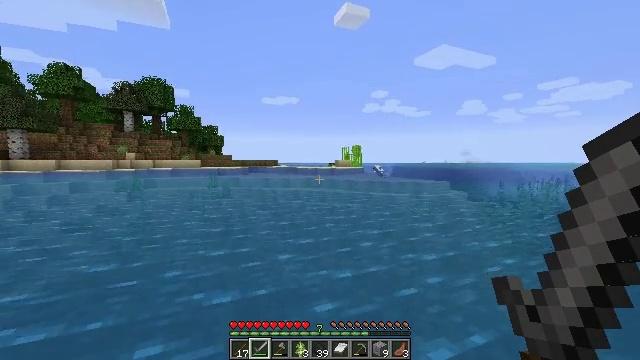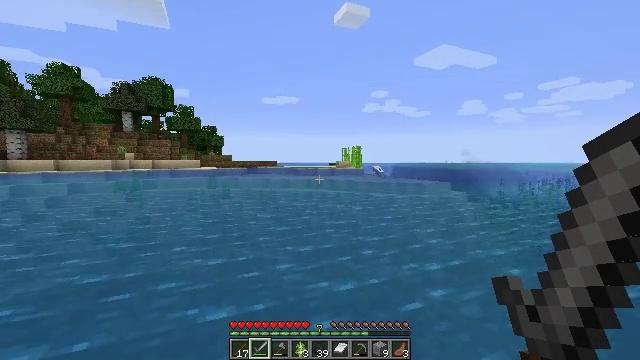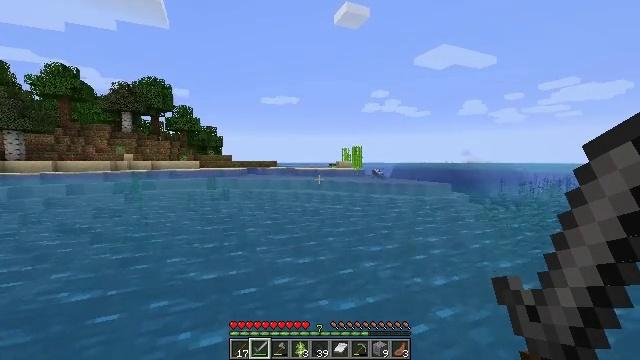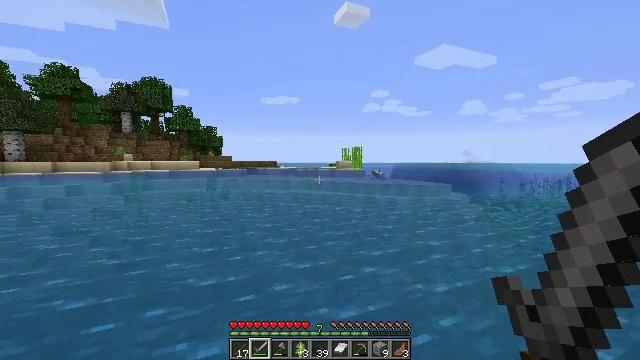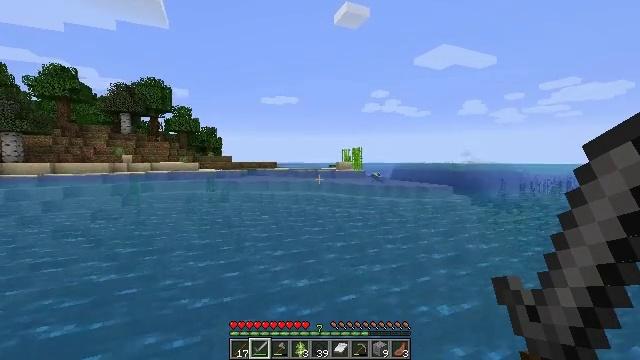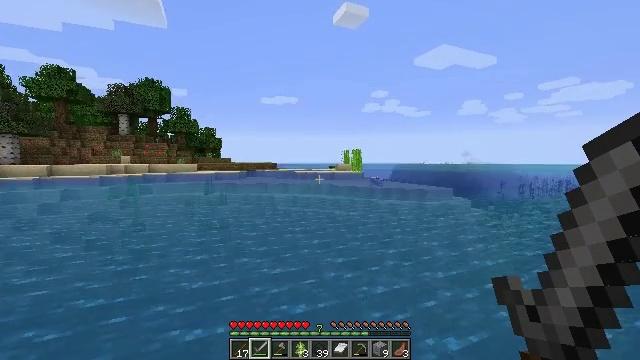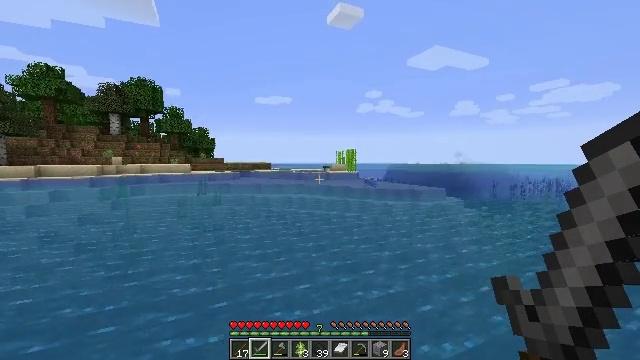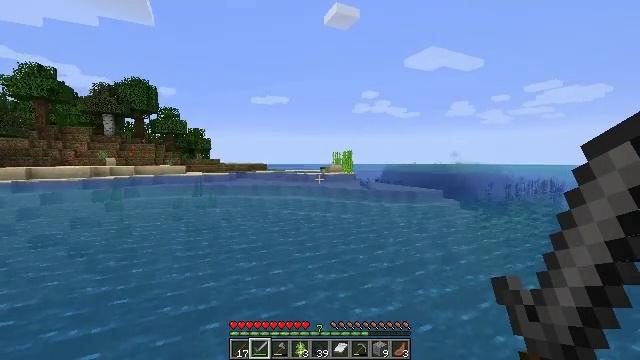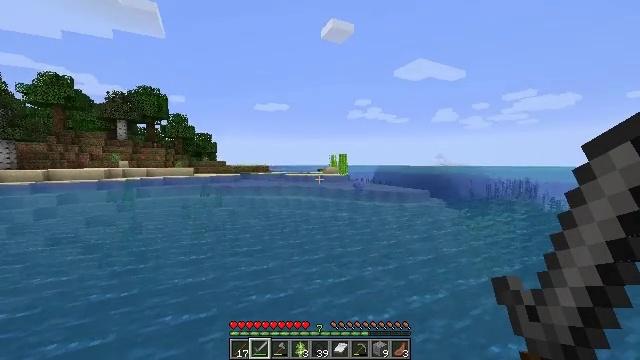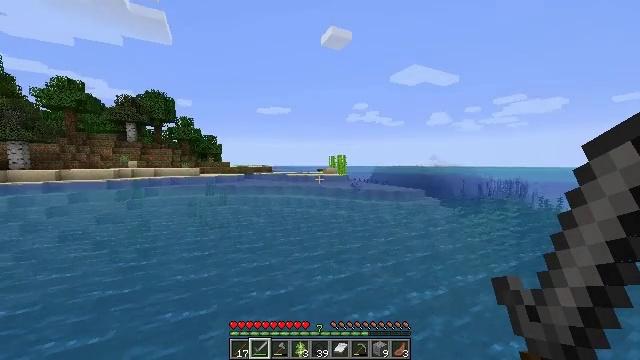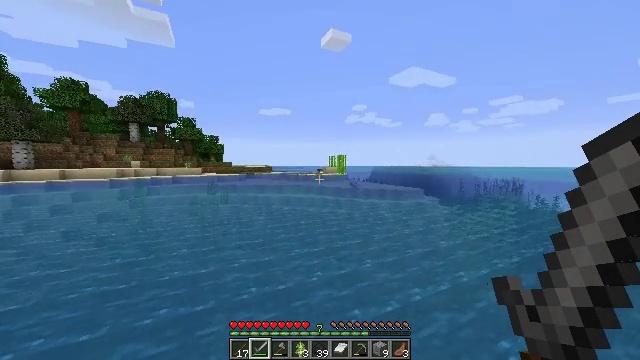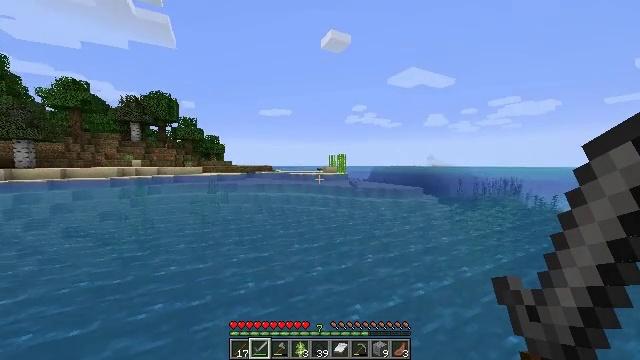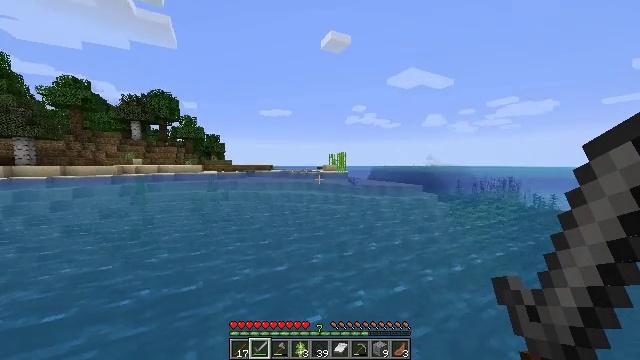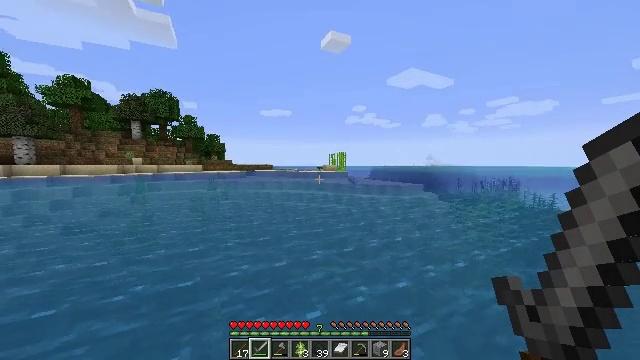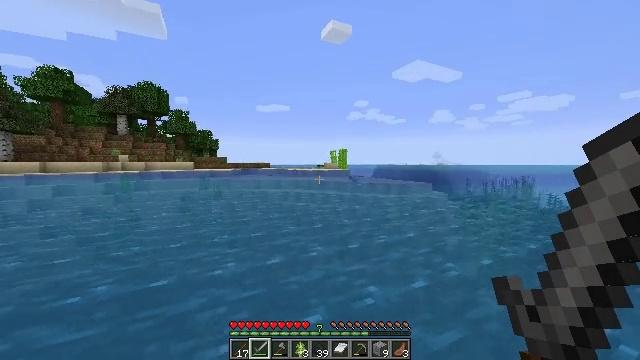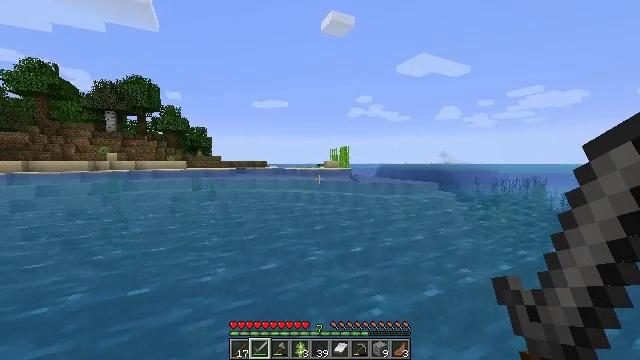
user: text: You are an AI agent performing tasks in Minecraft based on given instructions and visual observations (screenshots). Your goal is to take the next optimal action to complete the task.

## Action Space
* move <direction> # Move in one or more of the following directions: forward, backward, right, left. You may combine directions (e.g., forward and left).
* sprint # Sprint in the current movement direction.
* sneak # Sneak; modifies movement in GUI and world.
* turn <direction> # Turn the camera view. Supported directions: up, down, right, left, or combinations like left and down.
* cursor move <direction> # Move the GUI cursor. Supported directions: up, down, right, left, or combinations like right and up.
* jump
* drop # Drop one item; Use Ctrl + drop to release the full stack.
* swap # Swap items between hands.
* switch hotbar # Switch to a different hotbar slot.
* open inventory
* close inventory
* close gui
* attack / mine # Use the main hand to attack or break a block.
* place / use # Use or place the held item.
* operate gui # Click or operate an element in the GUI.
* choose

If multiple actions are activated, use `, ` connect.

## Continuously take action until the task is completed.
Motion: motion action
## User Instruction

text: Break the sugar cane.
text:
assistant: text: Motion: move forward, sprint, jump
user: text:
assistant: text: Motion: move forward, sprint, jump
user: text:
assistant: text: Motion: move forward, sprint, jump
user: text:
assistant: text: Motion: move forward, sprint, jump
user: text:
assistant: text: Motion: move forward, sprint, jump
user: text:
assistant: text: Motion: move forward, sprint, turn right, jump
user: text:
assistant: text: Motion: move forward, sprint, jump
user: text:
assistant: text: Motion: move forward, sprint, jump
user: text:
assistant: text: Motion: move forward, sprint, jump
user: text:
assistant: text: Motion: move forward, sprint, jump
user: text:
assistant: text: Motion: move forward, sprint, jump
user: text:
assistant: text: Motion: move forward, sprint, jump
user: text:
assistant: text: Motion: move forward, sprint, jump
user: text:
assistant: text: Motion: move forward, sprint, jump
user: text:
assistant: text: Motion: move forward, sprint, jump
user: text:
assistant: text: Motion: move forward, sprint, jump
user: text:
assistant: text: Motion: move forward, sprint, jump
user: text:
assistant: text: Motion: move forward, sprint, jump
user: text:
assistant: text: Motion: move forward, sprint, jump
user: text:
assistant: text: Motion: move forward, sprint, jump
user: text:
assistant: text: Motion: move forward, sprint, jump
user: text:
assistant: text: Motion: move forward, sprint, jump
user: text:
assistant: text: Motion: move forward, sprint, jump
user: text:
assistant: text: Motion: move forward, sprint, turn right, jump
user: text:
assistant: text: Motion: move forward, sprint, turn right, jump
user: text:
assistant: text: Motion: move forward, sprint, jump
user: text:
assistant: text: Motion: move forward, sprint, jump
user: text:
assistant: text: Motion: move forward, sprint, jump
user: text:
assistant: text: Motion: move forward, sprint, jump
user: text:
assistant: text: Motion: move forward, sprint, jump